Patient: sex M, age 47
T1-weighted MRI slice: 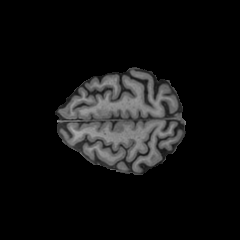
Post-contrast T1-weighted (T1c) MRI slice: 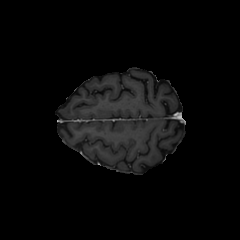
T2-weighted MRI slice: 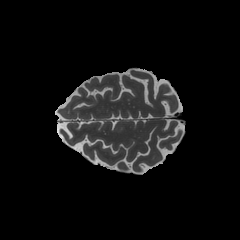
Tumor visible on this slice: no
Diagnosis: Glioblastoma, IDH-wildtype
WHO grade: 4